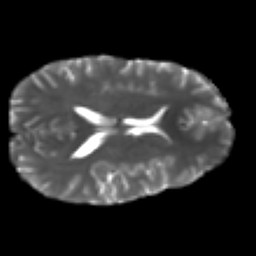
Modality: T2w
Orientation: axial
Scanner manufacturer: ge
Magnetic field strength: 3 T
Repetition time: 7.98 s
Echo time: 0.0701 s